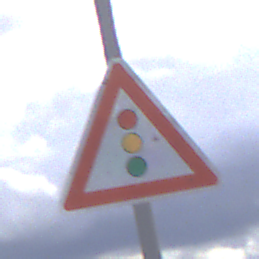
Verkehrszeichen: Lichtzeichenanlage
Umgebung: Outdoor, Suburban
Tageszeit: MorningAfternoon
Wetter: PartlyCloudy
Licht: Natural
Jahreszeit: NotSpecified
Kontrast: LowContrast